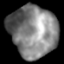
Tissue: lung
Cell type: Fibroblasts
Senescence score: 0.2323
Nuclear area (px): 2404
Mean DAPI intensity: 130.019